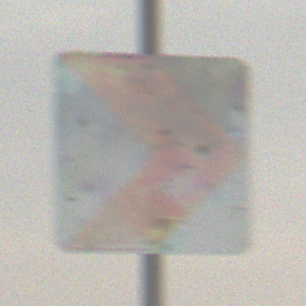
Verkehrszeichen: RichtungstafelnInKurvenKleinLinks
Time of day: MorningAfternoon
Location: Outdoor (Nature)
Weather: Overcast
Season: Winter
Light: Natural